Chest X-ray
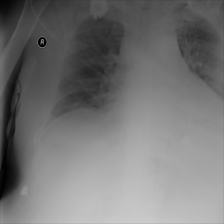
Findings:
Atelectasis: negative
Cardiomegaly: negative
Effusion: negative
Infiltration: negative
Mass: negative
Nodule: negative
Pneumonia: negative
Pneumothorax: negative
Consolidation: negative
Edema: negative
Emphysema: negative
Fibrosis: negative
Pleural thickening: negative
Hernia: negative